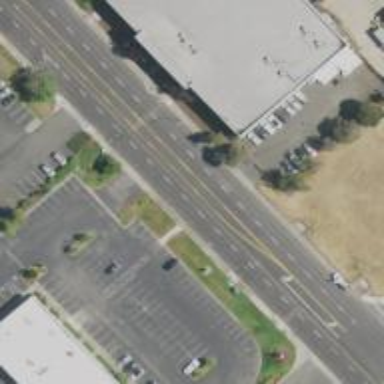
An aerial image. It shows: Unmarked road crossing.